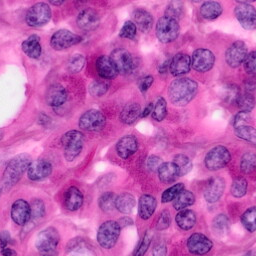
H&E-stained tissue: Pancreatic